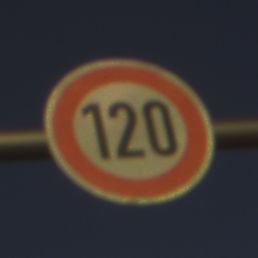
Verkehrszeichen: Geschwindigkeit120
Umgebung: Outdoor, RoadRail
Tageszeit: SunriseSunset
Wetter: Clear
Licht: Natural
Jahreszeit: NotSpecified
Kontrast: HighContrast